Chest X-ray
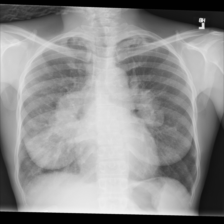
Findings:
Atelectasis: negative
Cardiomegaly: negative
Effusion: negative
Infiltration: positive
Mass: negative
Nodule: negative
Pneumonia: negative
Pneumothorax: negative
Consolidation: negative
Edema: negative
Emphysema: negative
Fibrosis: negative
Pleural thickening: negative
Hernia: negative